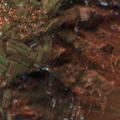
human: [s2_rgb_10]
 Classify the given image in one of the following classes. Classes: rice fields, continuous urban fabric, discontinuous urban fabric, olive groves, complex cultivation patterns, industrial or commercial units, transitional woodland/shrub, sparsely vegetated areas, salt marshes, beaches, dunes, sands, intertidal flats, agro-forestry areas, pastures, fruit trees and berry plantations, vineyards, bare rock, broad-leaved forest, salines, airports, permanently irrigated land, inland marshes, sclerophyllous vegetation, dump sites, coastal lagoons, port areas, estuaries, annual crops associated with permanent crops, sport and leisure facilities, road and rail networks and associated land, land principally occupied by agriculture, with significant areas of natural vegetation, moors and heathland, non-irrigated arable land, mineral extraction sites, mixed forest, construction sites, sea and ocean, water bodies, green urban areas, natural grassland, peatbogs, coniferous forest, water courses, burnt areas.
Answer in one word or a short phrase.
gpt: discontinuous urban fabric, non-irrigated arable land, complex cultivation patterns, land principally occupied by agriculture, with significant areas of natural vegetation, broad-leaved forest